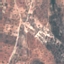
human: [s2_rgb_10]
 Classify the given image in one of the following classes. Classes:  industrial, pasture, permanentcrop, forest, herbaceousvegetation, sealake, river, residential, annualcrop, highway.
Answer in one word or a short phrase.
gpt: HerbaceousVegetation